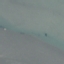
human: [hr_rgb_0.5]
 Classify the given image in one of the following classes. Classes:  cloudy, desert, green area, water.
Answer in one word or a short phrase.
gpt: water